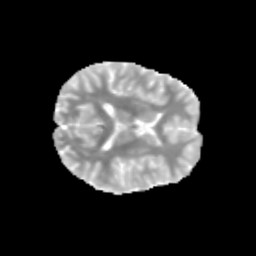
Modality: MD
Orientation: axial
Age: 11
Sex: female
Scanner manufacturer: siemens
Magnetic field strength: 3 T
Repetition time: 3.8 s
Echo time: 0.07 s